Interaction volume radius: 5 \u00c5
Interaction volume height: 10 \u00c5
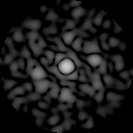
Disorder parameter: 0.8141